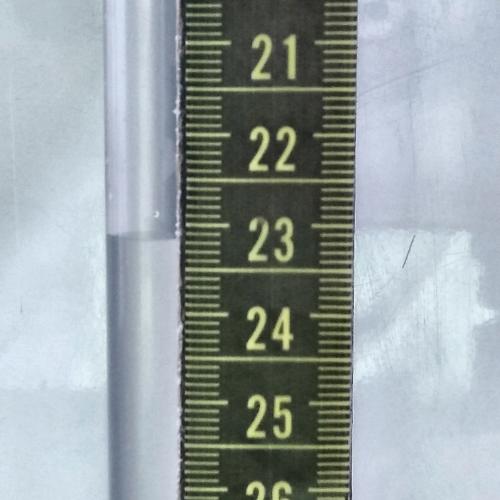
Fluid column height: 23.2 cm